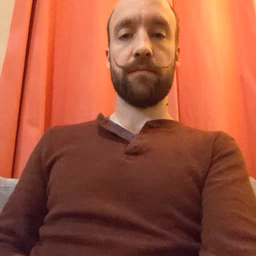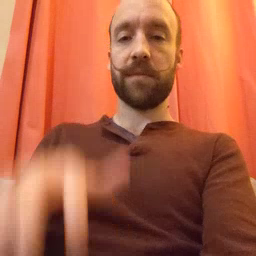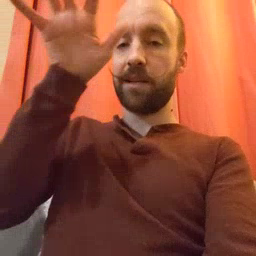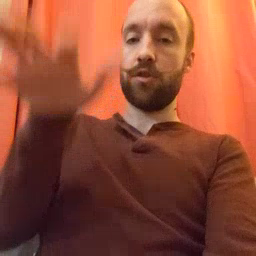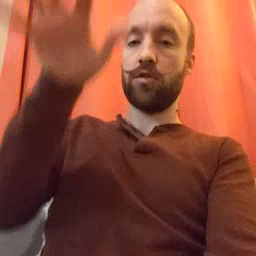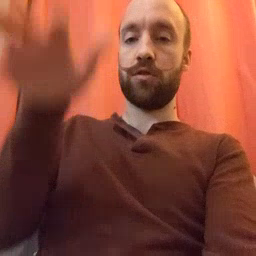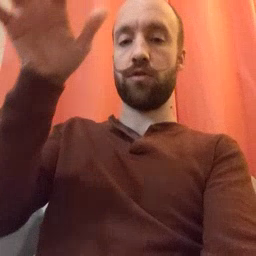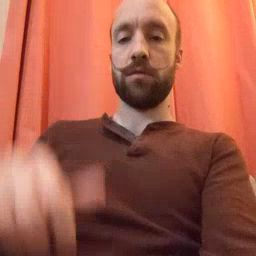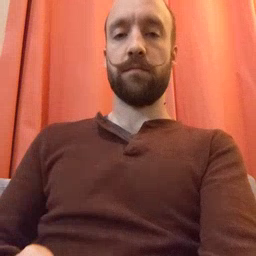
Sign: alligator